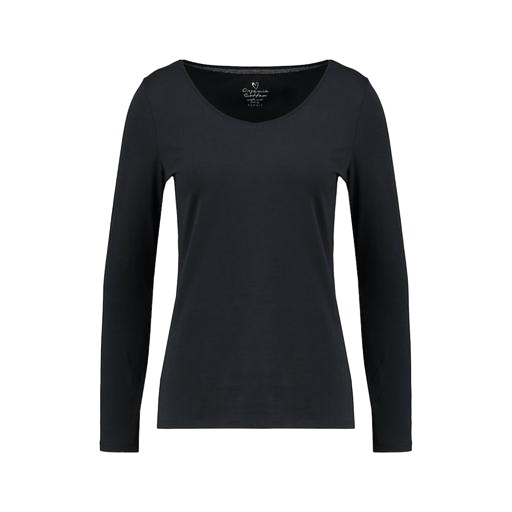
black women's long sleeve t-shirt, long-sleeve top, longsleeve t-shirt, white background